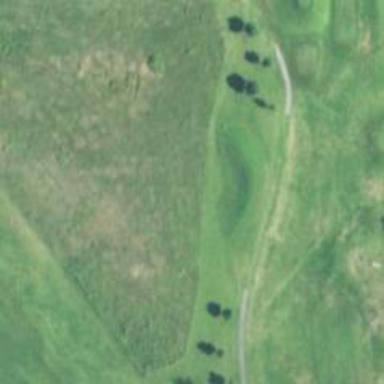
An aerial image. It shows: Designated path through golf course.